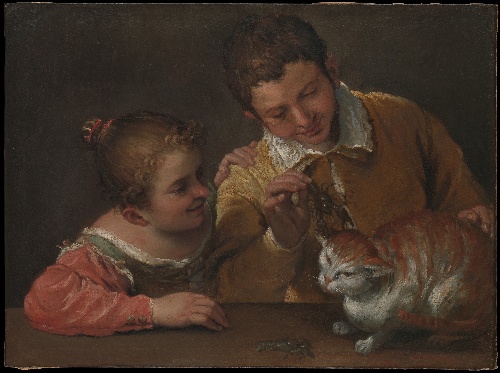
Title: Two Children Teasing a Cat
Artist: Annibale Carracci
Artist bio: Italian, Bologna 1560–1609 Rome
Object type: Painting
Classification: Paintings
Medium: Oil on canvas
Dimensions: 26 x 35 in. (66 x 88.9 cm)
Department: European Paintings
Credit line: Purchase, Gwynne Andrews Fund, and Bequests of Collis P. Huntington and Ogden Mills, by exchange, 1994
Accession year: 1994
Repository: Metropolitan Museum of Art, New York, NY
Tags: Boys|Girls|Cats|Crayfish